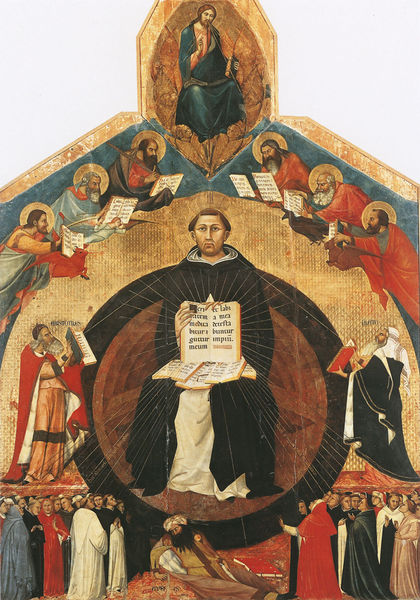
Titel: Triumph des hl. Thomas von Aquin, Pisa, S. Caterina
Künstler: Francesco Traini
Standort: Pisa, S. Caterina (EU - I - Toskana)
Schlagwörter: blau, frauen, grün, mitte, männer, schwarz, tisch, rot, bart, bärte, bibel, gelehrte, gold, kutte, schrift, noten, blue, men, people, red, religious, white, black, sitting, table, runde, lesen, brown, buch, glaube, strahlen, scheich, volk, talar, prister, arabisch, heiligenschein, nimbus, christus, jesus, angels, man, mittelalter, priester, mönch, diskussion, gebote, scroll, gelehrter, macht, light, fäden, jünger, heiland, cross, goldgrund, verkündigung, sultan, reading, heiligenbild, monk, read, mittelater, cloth, apostel, god, book, sleeping, aposteln, saints, bible, standing, pray, halo, tile, holding, apostles, rays, zusammenhang, gejust, dicuss